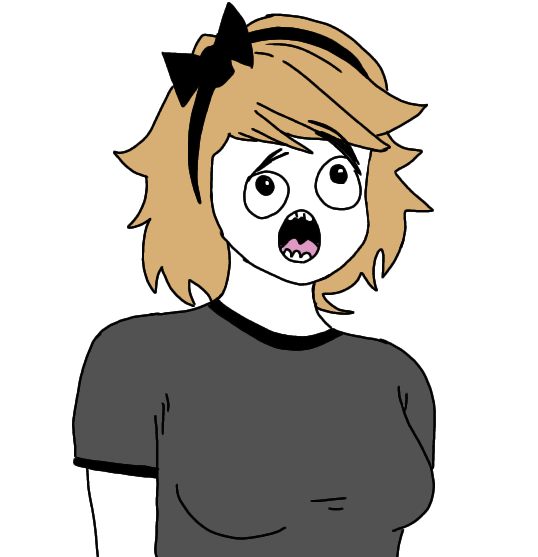
Label: 5_Trad_Wife